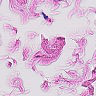
Metastatic tissue present: no